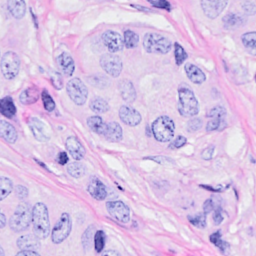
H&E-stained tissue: Breast